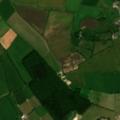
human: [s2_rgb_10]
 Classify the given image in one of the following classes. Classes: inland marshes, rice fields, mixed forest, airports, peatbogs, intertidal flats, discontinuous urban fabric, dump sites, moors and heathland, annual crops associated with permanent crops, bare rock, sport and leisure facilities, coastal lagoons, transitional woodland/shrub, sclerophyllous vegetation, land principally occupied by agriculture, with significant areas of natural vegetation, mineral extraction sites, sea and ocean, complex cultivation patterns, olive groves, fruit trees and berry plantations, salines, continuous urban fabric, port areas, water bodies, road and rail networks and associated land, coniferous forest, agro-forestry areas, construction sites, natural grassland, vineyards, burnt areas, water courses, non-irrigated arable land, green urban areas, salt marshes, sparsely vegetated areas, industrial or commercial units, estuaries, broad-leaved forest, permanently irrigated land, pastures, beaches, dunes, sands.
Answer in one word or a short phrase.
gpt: dump sites, non-irrigated arable land, pastures, broad-leaved forest